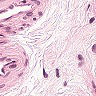
Metastatic tissue present: no